Question: I apologize ahead of time, becuase I'm neither great at explaining things nor flow charts. This is not a specific code problem, but a general question on session security.
I'm trying to eliminate as many potential problems as possible at once. I think this takes care of:
- - - - -
I realize the session can still be sidejacked if both the attacker's IP and user-agent header are the same as authenticated user's. I guess to make that bulletproof you would need SSL?
I would appreciate any critiques, if you can make out what I'm trying to say with the clusterfuck below. This is more or less what I'm doing:
EDIT - another question I had: Is it safe to assume that a user will not have an IP address that changes frequently enough for this to become a problem?

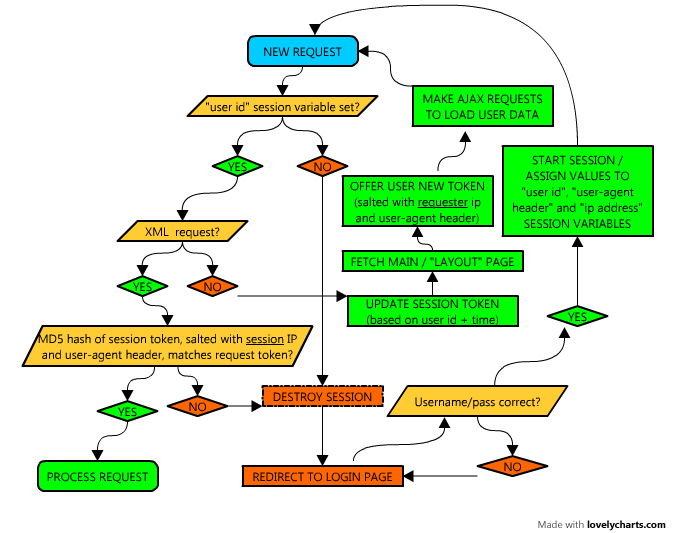
Answer: This looks fine, although you need to figure out what to do with AJAX requests that are supposed to return JSON or XML where the session has expired.
No, it is not safe to assume that the IP address will stay the same. Although almost dead, AOL was notorious for this, where they would use 20-30 proxy servers to query your HTTP servers for a single dial-up client.
SSL is a must, and the certificates are very cheap now - this should alleviate all concerns re. "man in the middle" attacks.